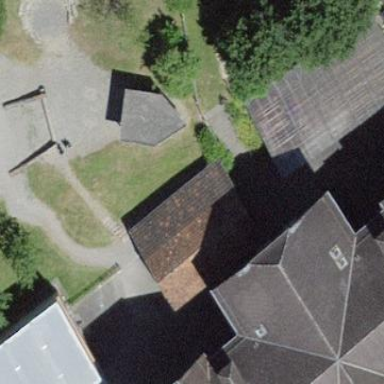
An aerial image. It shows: Garage building.